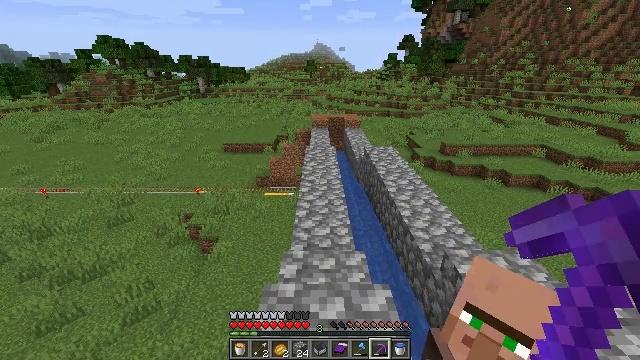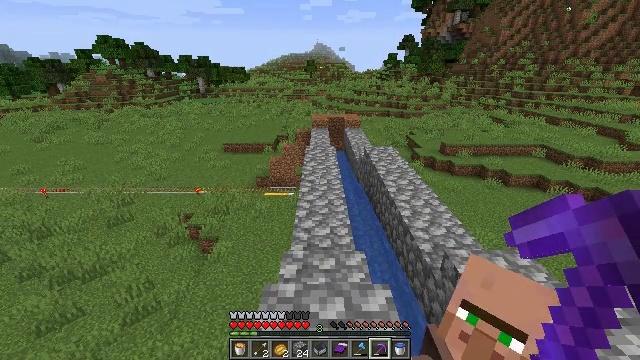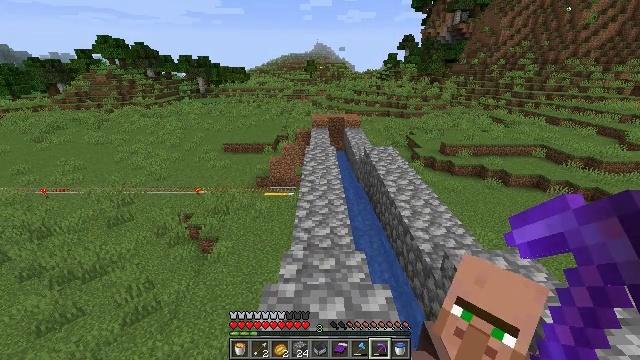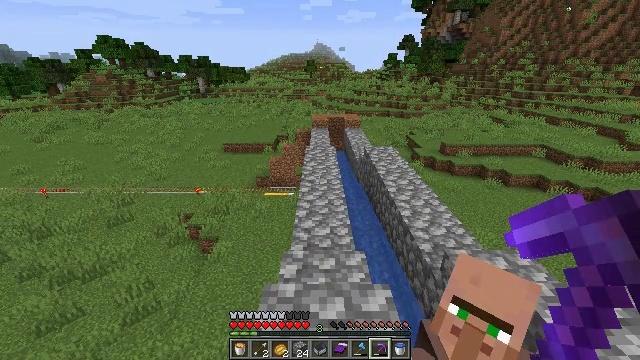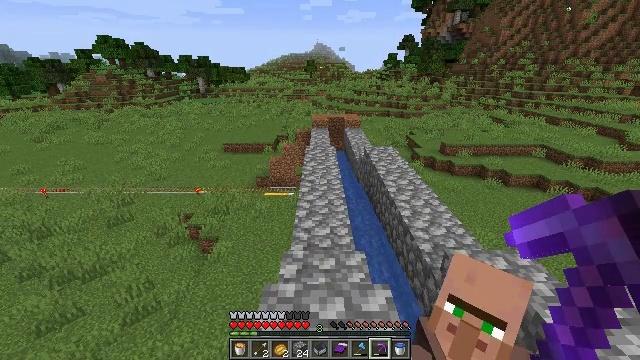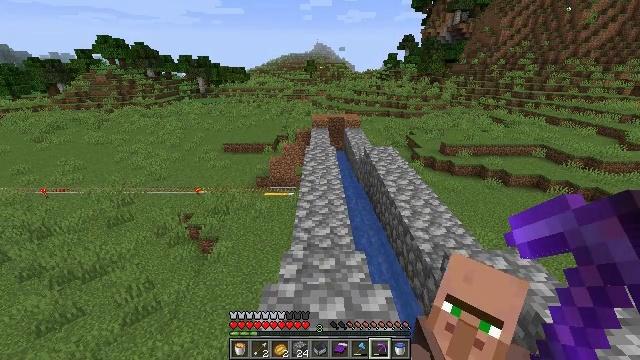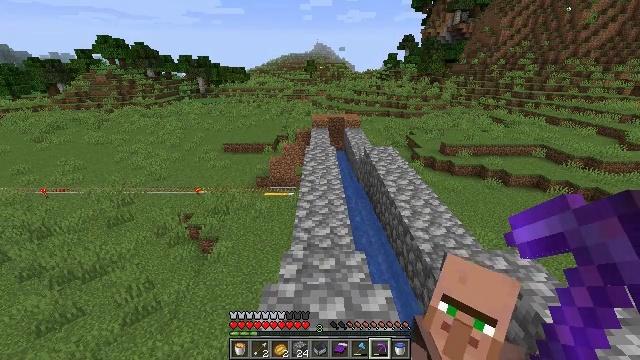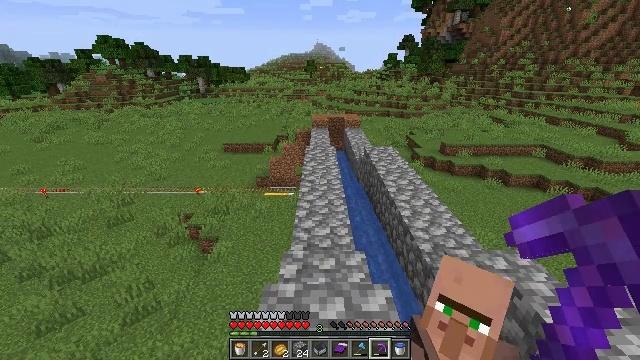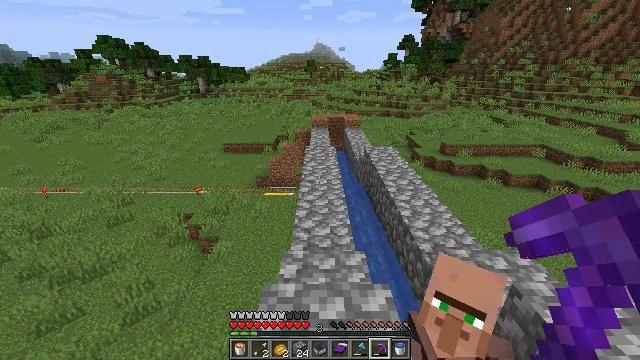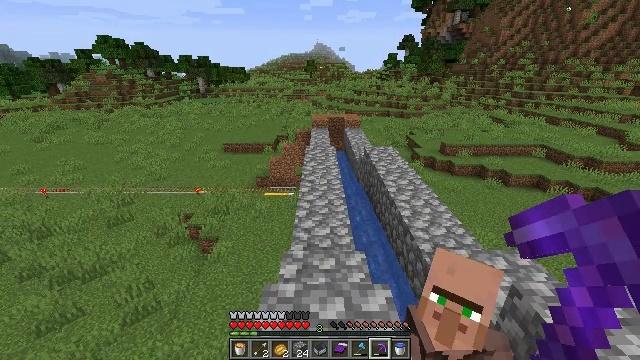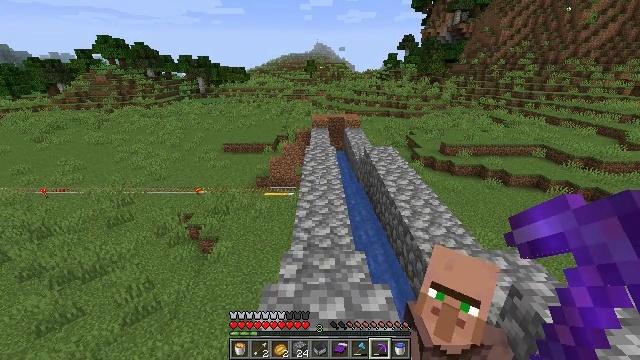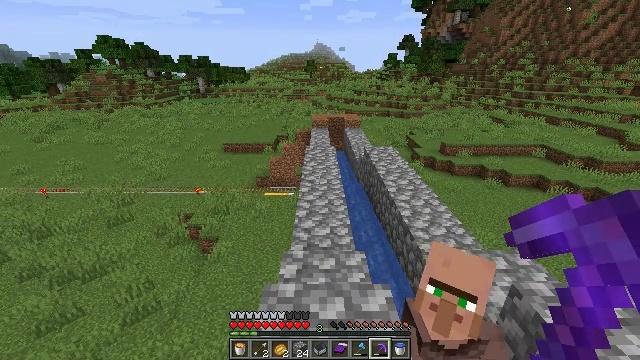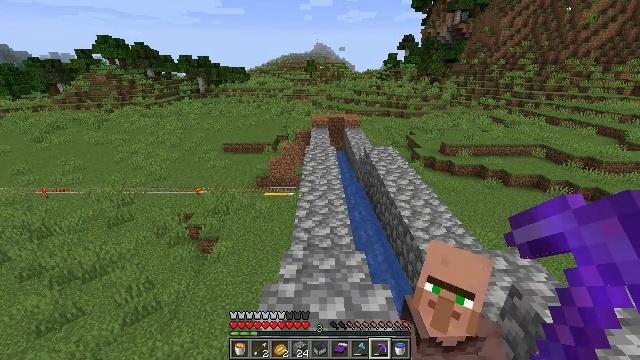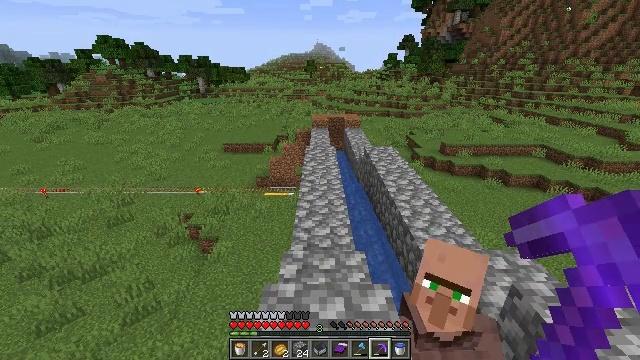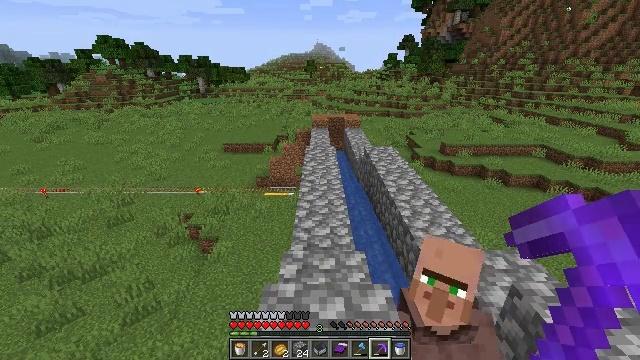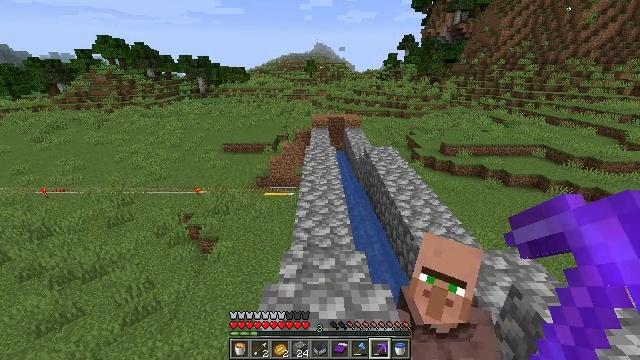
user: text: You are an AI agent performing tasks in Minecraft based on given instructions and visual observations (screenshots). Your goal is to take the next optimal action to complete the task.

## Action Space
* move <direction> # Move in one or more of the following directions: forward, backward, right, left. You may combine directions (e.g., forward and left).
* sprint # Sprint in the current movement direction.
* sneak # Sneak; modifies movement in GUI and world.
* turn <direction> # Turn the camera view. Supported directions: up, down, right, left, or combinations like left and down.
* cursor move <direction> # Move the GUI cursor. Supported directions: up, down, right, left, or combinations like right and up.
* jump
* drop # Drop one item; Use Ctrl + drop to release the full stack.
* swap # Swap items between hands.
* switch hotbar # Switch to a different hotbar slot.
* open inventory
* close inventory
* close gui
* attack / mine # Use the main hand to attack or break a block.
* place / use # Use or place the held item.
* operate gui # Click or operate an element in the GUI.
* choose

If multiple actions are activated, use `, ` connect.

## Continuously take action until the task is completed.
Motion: motion action
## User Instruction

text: Mine cobblestone underground.
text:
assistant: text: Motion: no_op
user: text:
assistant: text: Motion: no_op
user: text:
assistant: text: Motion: no_op
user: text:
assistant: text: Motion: no_op
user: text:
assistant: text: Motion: no_op
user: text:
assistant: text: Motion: no_op
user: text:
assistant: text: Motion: no_op
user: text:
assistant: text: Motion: no_op
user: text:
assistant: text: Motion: no_op
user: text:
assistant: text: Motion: no_op
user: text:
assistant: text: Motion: no_op
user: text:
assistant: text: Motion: no_op
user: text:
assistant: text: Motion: no_op
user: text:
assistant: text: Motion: no_op
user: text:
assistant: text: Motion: no_op
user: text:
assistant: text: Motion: no_op
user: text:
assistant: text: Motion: no_op
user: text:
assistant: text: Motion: no_op
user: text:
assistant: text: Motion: no_op
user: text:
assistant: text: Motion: no_op
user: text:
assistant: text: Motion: no_op
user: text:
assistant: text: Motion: no_op
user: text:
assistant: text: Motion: no_op
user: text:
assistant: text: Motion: no_op
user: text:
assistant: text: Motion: no_op
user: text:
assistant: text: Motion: no_op
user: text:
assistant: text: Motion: no_op
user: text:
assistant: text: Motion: no_op
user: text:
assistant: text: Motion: no_op
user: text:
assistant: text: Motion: no_op